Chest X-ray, PA view. Patient: 37 years old, sex M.
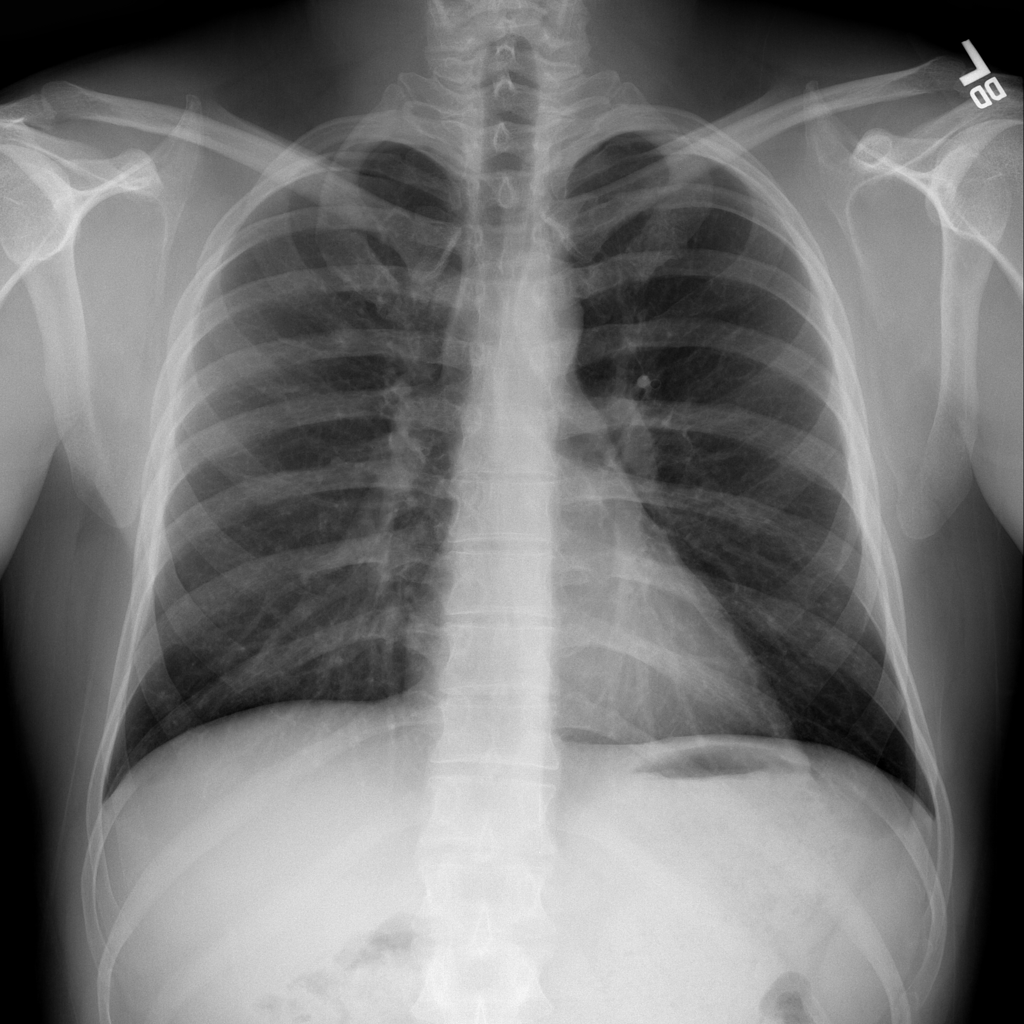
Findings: No Finding